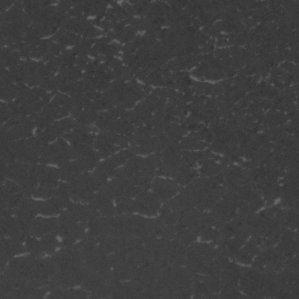
Label: frost